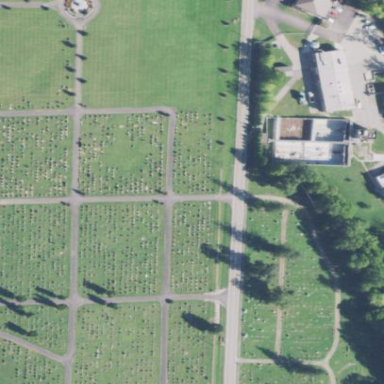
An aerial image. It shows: Graveyard used as cemetery.